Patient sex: M
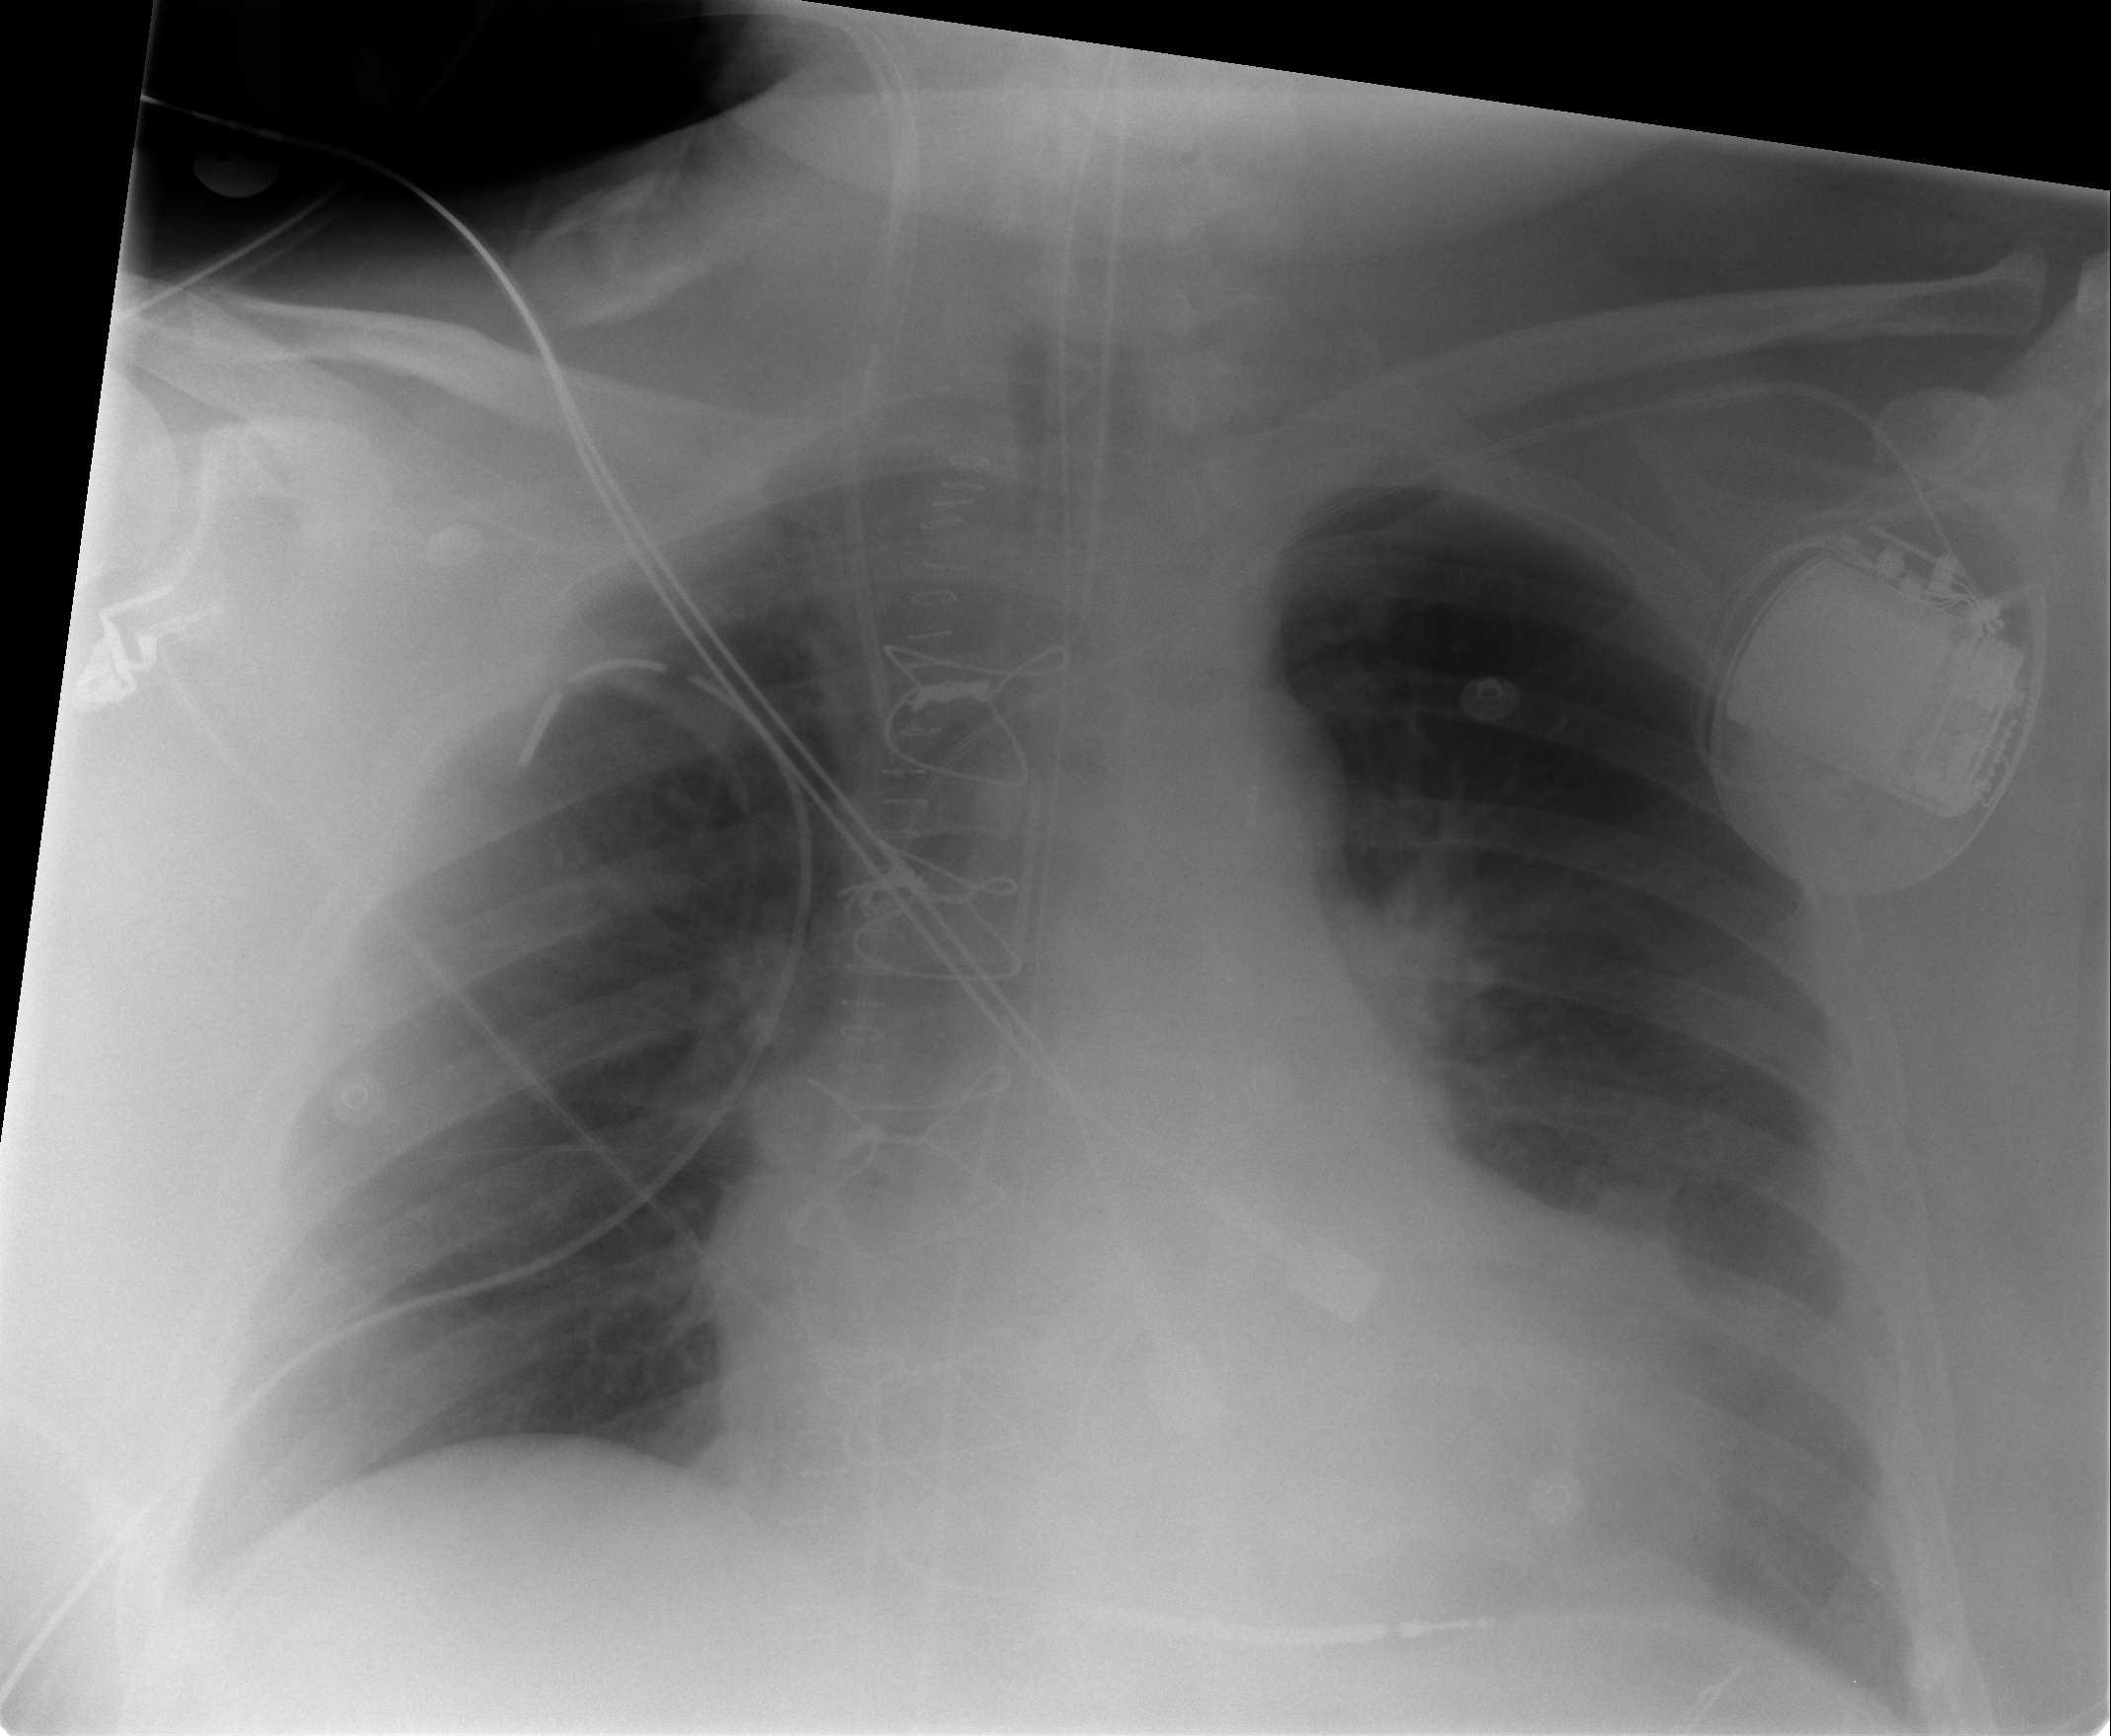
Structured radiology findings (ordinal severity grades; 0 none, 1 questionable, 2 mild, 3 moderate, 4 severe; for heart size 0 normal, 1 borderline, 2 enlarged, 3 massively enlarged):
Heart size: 2
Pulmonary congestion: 2
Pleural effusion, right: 0
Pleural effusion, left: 0
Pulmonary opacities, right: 0
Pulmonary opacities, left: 0
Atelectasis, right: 0
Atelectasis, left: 0